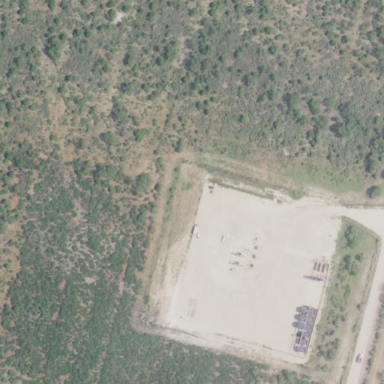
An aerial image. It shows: Industrial wellsite.